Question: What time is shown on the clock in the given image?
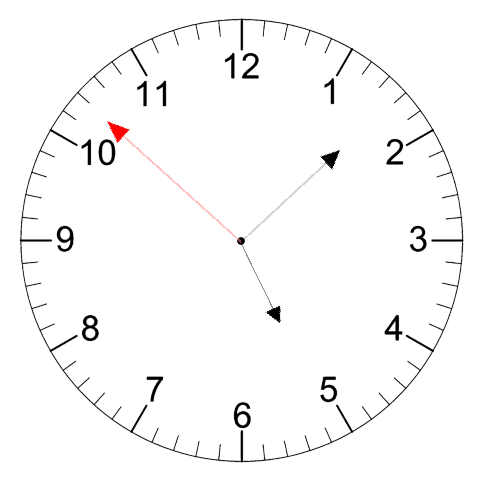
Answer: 05:07:52